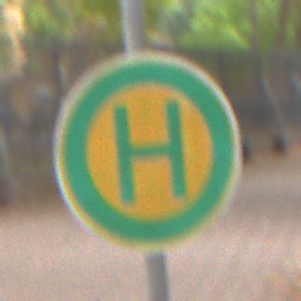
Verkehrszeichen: Haltestelle
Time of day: MorningAfternoon
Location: Outdoor (Urban)
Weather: Overcast
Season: NotSpecified
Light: Natural